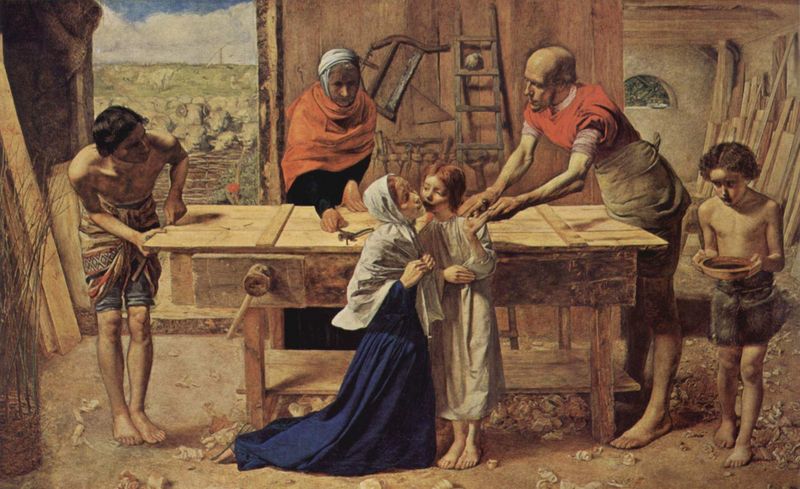
Titel: Jesus im Haus seiner Eltern
Künstler: John Everett Millais
Standort: London
Institution: Tate Gallery
Schlagwörter: blau, gemälde, haut, himmel, mann, nackt, umhang, weiß, wolken, frauen, landschaft, menschen, mädchen, ocker, äste, braun, fenster, frau, holz, hut, kleid, kleider, männer, schwarz, szene, tisch, tür, ausblick, blick, rot, tuch, zaun, haube, rock, hemd, hose, jacke, wand, arm, arme, falten, messer, schale, schüssel, steine, teller, innenraum, porträt, natur, zweige, hütte, boden, land, realismus, tücher, eltern, familie, kind, mutter, tochter, vater, pflanze, arbeit, bauern, genre, kinder, garten, beine, aussicht, kindheit, kopfbedeckung, füße, kuss, küssen, umarmung, zärtlichkeit, arbeiten, herde, latten, türe, arbeiter, leiter, kiss, women, essen, table, kopftuch, korb, balken, bretter, platte, junge, oberkörper, barfuss, offen, glaube, weinen, brett, beten, ölmalerei, handwerker, schreiner, spähne, späne, säge, tischler, werkstatt, werkzeug, wood, christus, jesus, ländlich, hammer, zimmermann, hilfe, man, knieend, kniend, orange, braub, präraffaeliten, viktorianisch, child, bushes, maria, armut, israel, schafe, sohn, josef, joseph, flechtkorb, children, bäuerlich, schreinerei, großmutter, schreinerwerkstatt, mager, bogenfenster, heilige familie, jesuskind, nackter oberkörper, emotion, zirkel, kurze hosen, sägespäne, tischlerei, werkbank, heim, helfer, bussi, blue dress, geräte, work, betlehem, gesellen, gehilfen, nazareth, kissing, palästina, kiend, hobelbank, lehrling, parents, holzspähne, drehbank, millais, schreine, saw, angestelte, israeil, korbflechten, tischlerwerkstatt, türmacher, leiter#arme, tischer, bue, poverty, anbetung kind, zimmerer, christlich, kniende frau, jesus im haus seiner eltern, carpenter, carpentry, woodworking